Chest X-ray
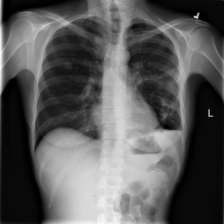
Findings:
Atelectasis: negative
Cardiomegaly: negative
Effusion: negative
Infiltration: negative
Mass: negative
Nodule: negative
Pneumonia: negative
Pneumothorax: negative
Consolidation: negative
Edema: negative
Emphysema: negative
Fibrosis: negative
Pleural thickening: negative
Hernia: negative